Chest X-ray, PA view. Patient: 53 years old, sex M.
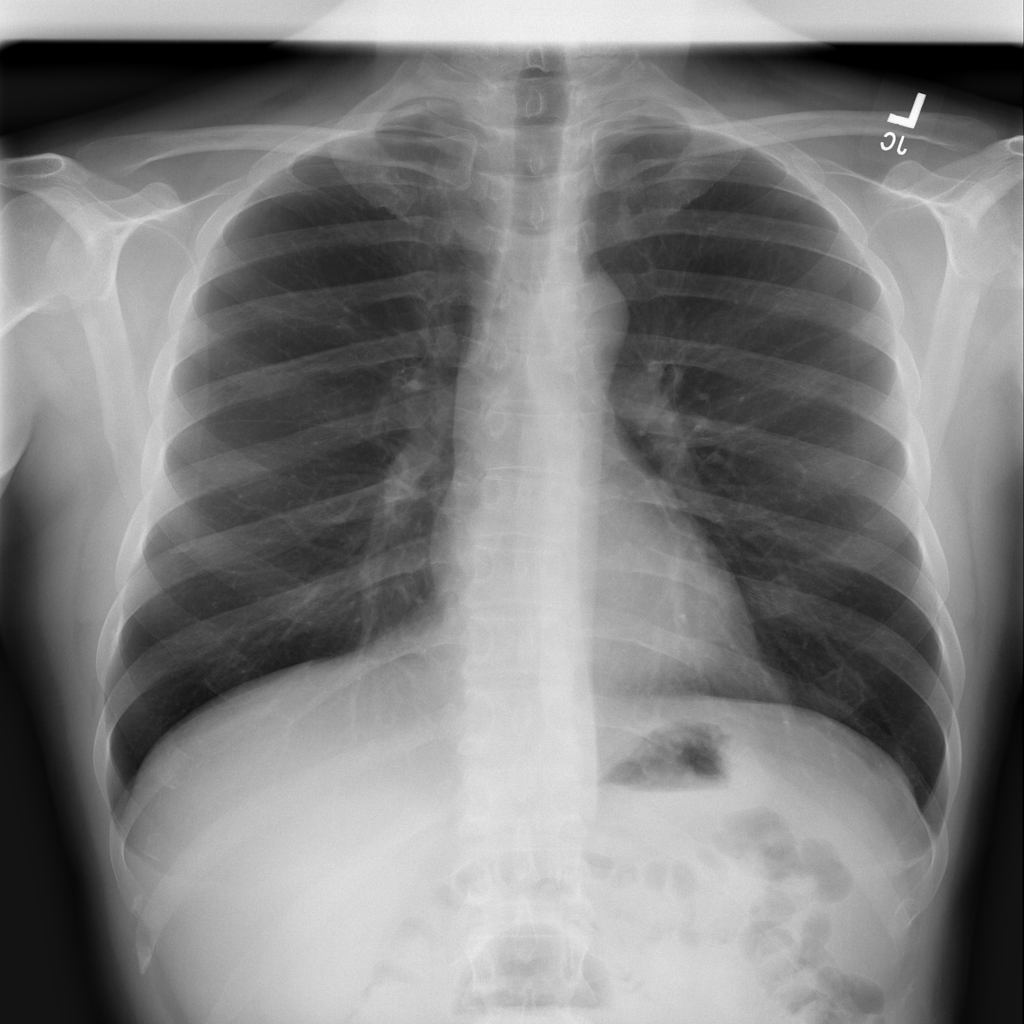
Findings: Effusion